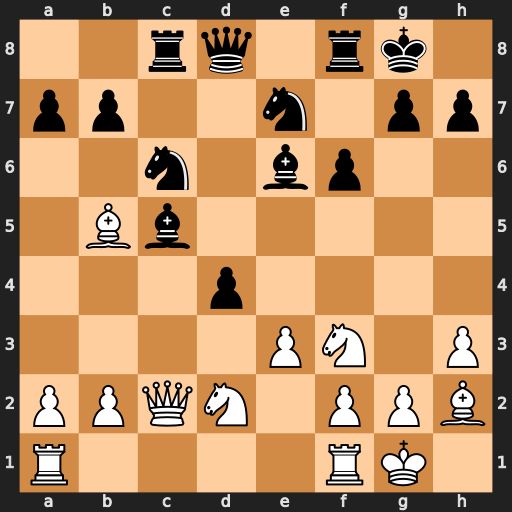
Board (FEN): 2rq1rk1/pp2n1pp/2n1bp2/1Bb5/3p4/4PN1P/PPQN1PPB/R4RK1
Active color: w
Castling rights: -
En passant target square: -
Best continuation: Qxc5